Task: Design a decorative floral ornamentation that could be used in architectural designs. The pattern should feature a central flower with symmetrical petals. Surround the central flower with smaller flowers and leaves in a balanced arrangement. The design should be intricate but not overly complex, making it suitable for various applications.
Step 6:
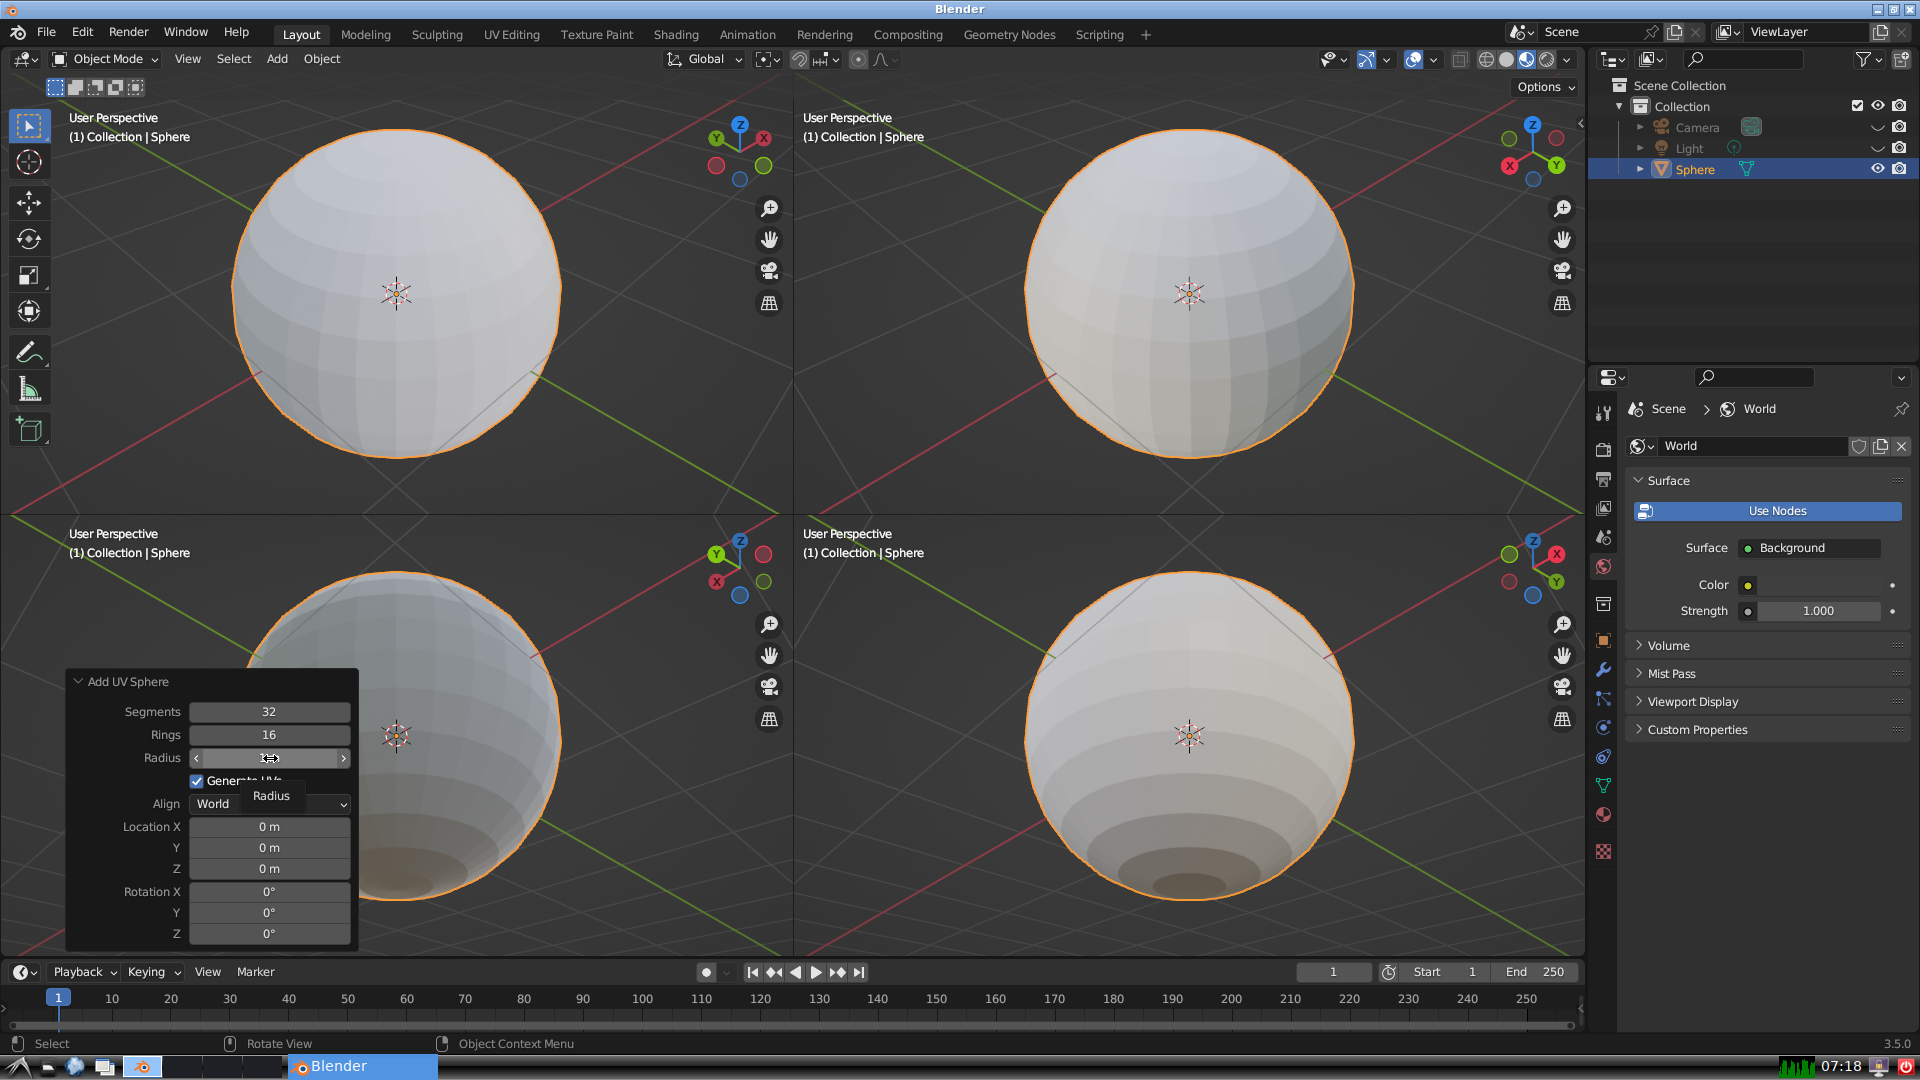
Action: click: no